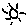
Label: sun